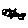
Label: fish